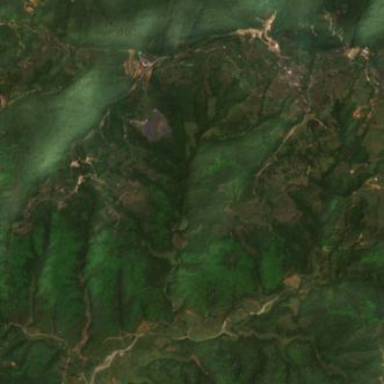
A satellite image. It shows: Forest area with woodland.